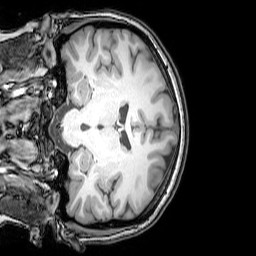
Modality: T1w
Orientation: coronal
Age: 22
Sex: female
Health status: healthy
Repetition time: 0.081 s
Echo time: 0.037 s